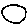
Label: moon